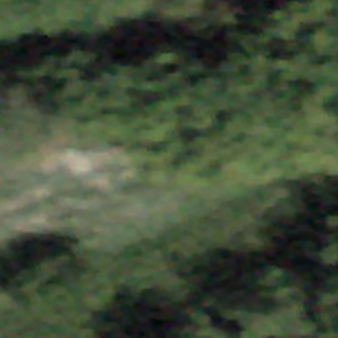
Label: other